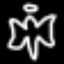
Label: angel